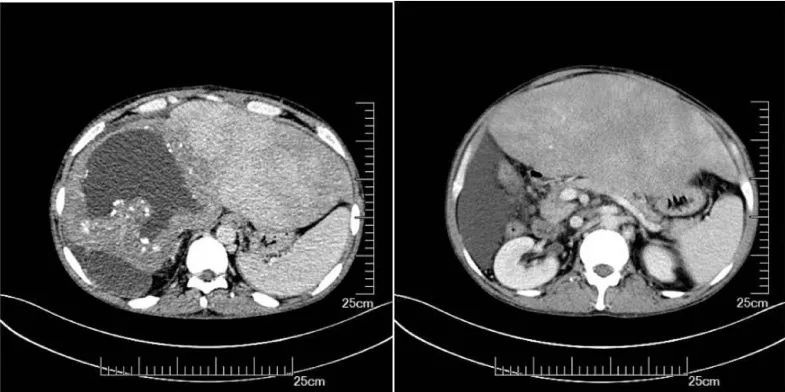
Delayed uptake of contrast medium in the hepatic parenchyma and massive ascites.
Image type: radiology (ct)